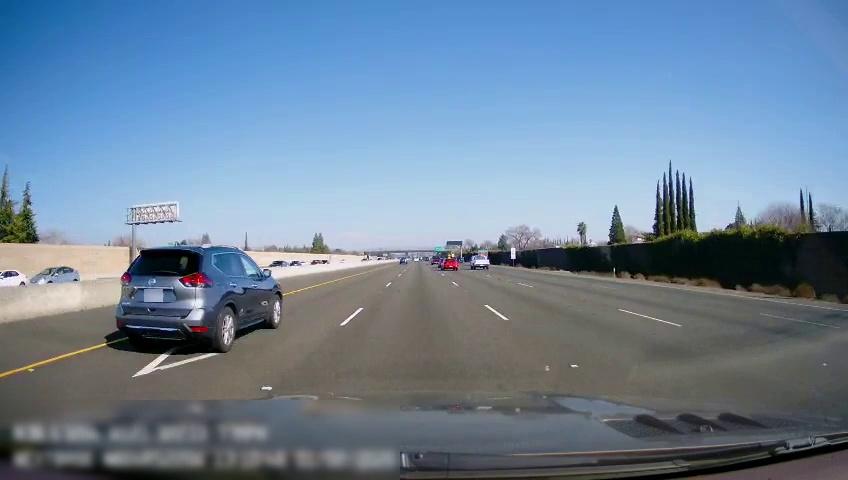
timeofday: Day
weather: Sunny
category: Drivable Space
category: Vehicles | Car
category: Vehicles | Car
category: Vehicles | Car
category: Vehicles | Car
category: Vehicles | Car
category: Vehicles | Car
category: Vehicles | Car
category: Vehicles | Car
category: Vehicles | Car
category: Vehicles | SUV
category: Vehicles | Truck
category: Lanes | Alternate Lane
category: Lanes | Current Lane
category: Lanes | Current Lane
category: Lanes | Alternate Lane
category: Lanes | Alternate Lane
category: Lanes | Alternate Lane
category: Traffic | Signs